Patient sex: M
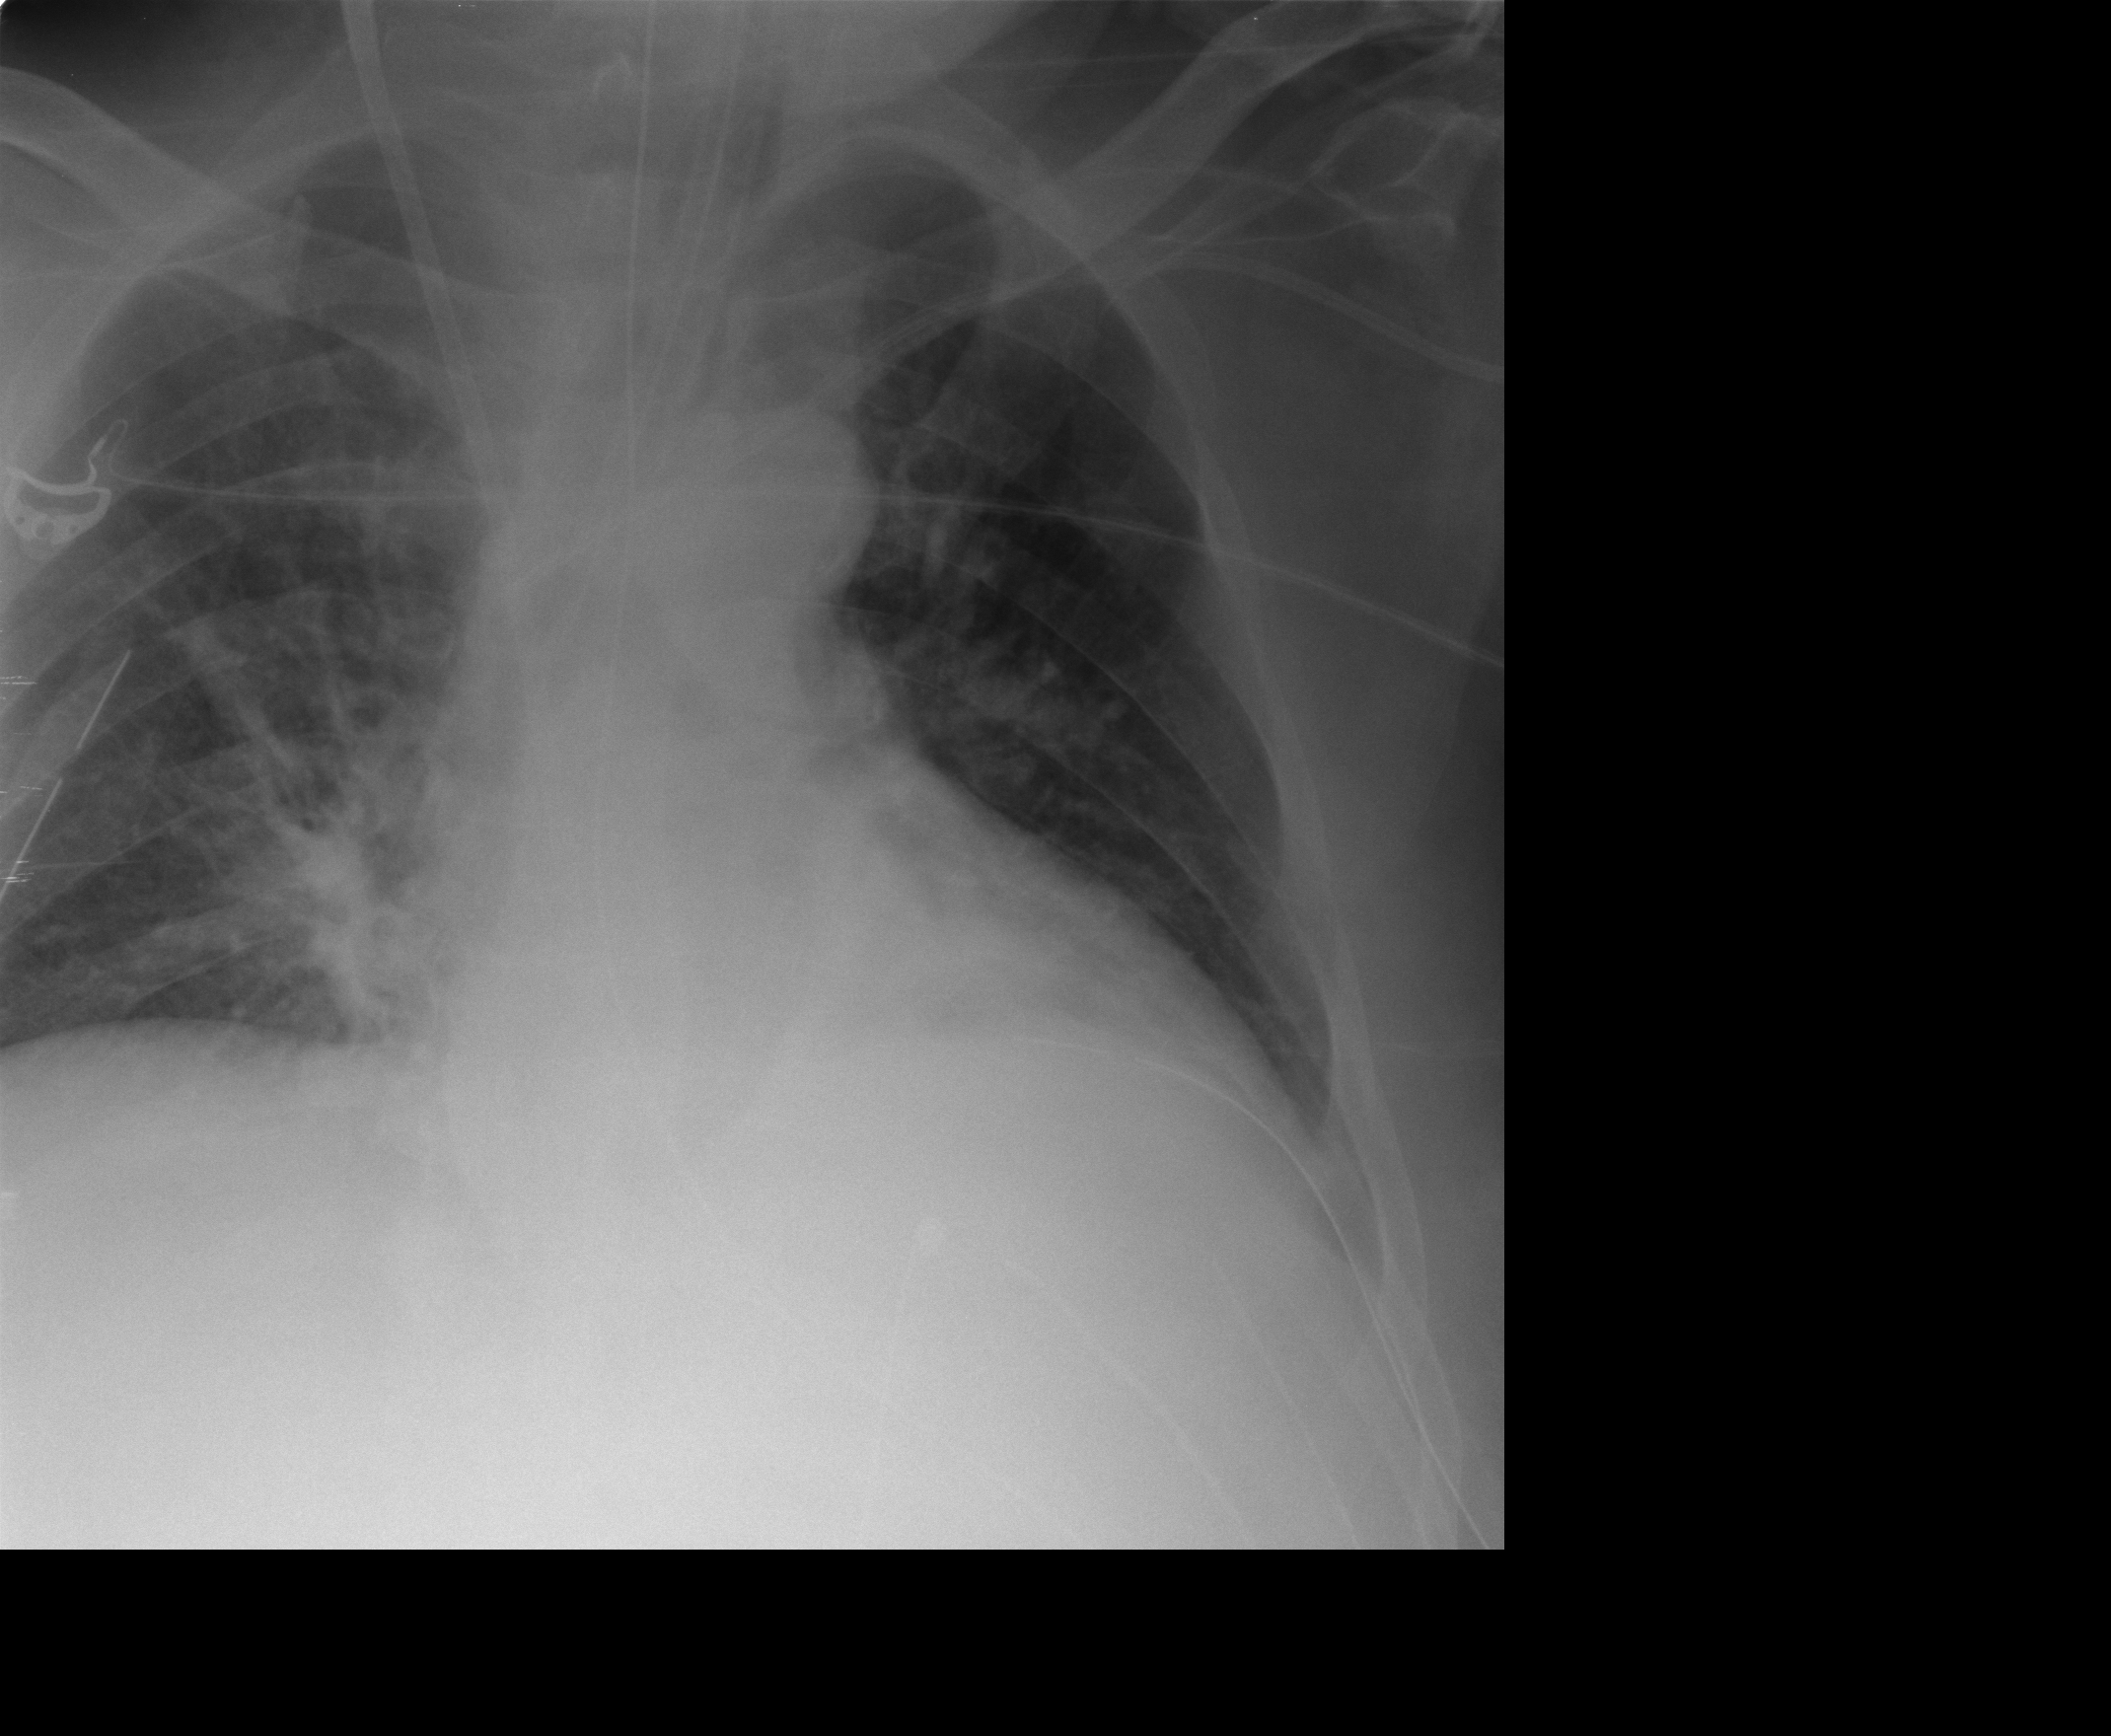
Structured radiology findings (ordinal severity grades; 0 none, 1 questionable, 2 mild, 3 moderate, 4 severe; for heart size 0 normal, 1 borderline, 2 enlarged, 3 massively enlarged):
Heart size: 2
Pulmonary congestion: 2
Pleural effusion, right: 1
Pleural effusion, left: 0
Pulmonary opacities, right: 1
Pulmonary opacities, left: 0
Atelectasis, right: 2
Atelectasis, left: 0